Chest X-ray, PA view. Patient: 30 years old, sex M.
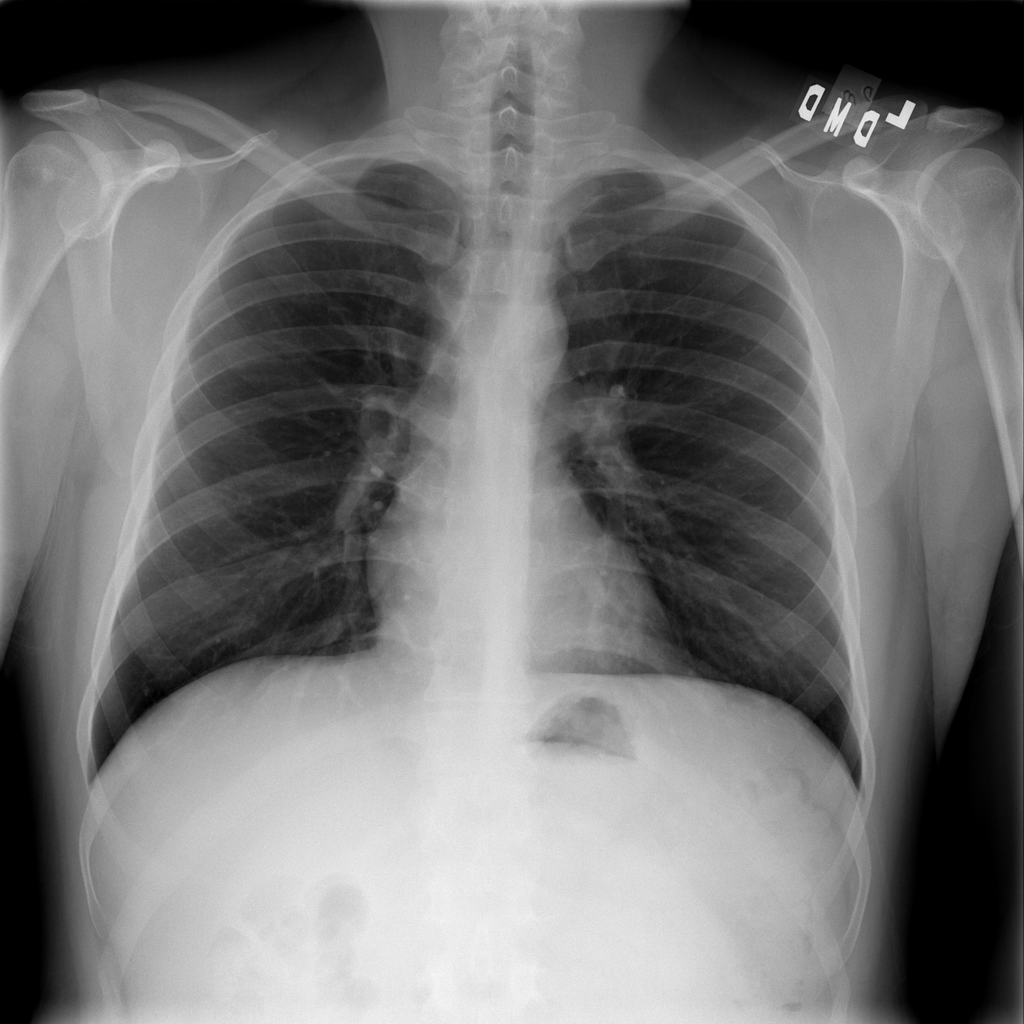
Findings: No Finding